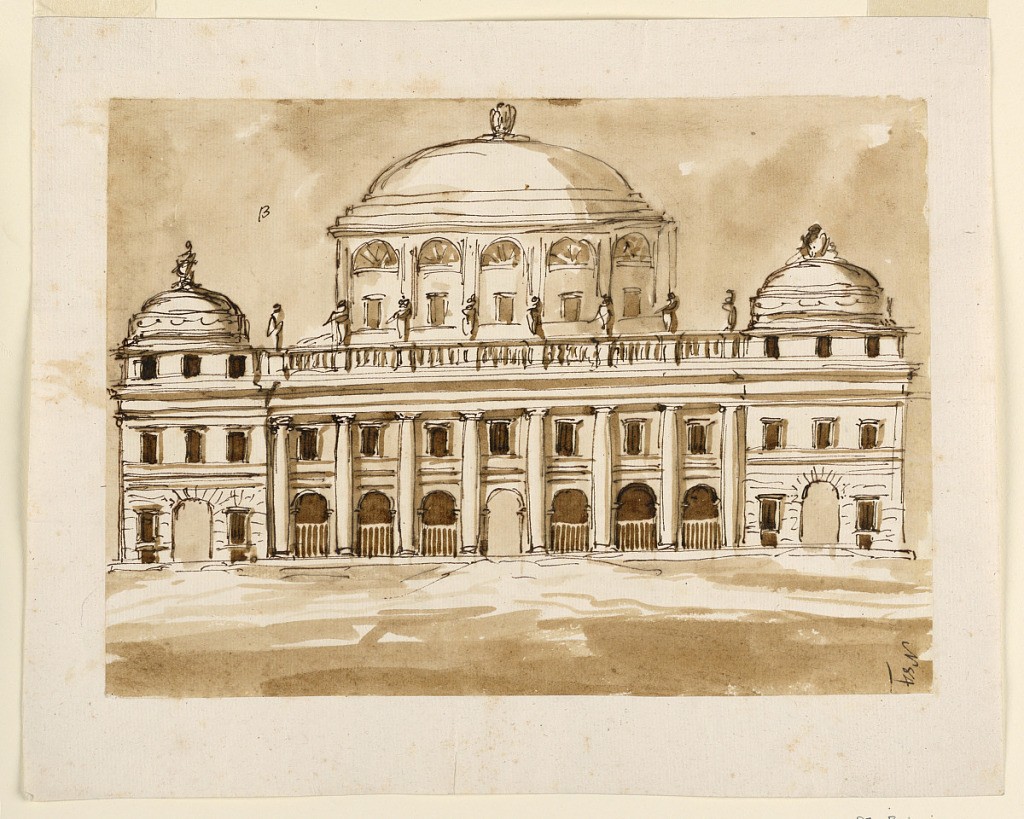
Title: Elevation of a public building
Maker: Giuseppe Barberi, Italian, 1746–1809
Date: ca. 1786–1787
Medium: Pen and brown ink, brush and brown wash, graphite on off-white laid paper, lined
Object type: Drawing
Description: Elevation of a public building.